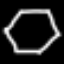
Label: octagon